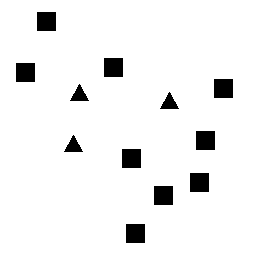
Squares: 9
Triangles: 3
Stars: 0
Total shapes: 12